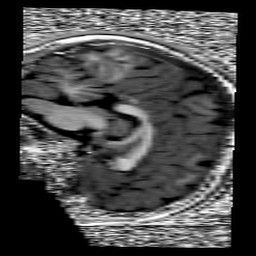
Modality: UNIT1
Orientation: sagittal
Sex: female
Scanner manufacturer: siemens
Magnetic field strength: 3 T
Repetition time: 5 s
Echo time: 0.00355 s